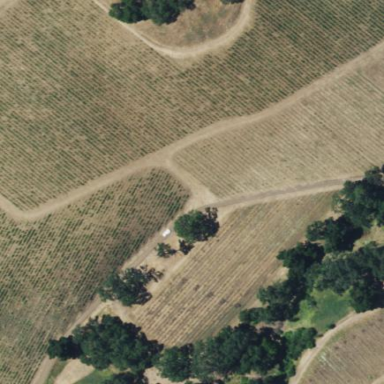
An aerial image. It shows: Beautiful vineyard in the countryside.